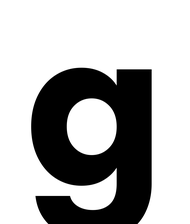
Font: Poppins-Bold